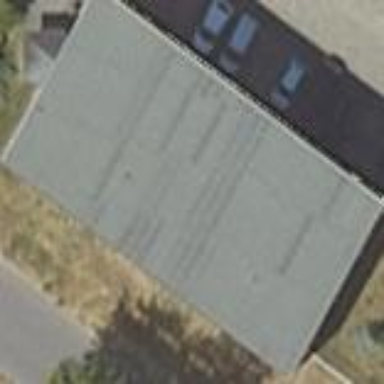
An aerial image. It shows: Commercial building.